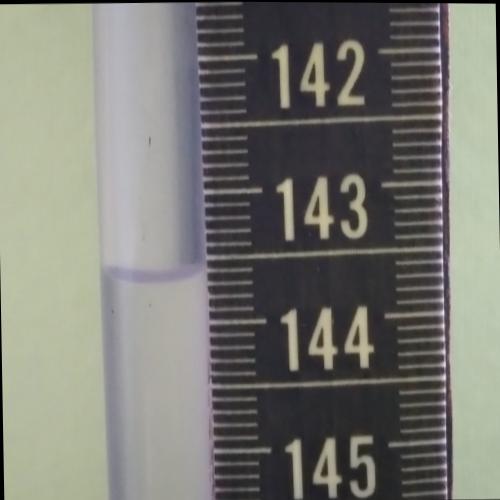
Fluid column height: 143.6 cm